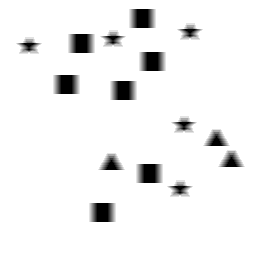
Squares: 7
Triangles: 3
Stars: 5
Total shapes: 15